Aerial crown-view tile of a tropical tree (Barro Colorado Island, Panama), acquired 20250217:
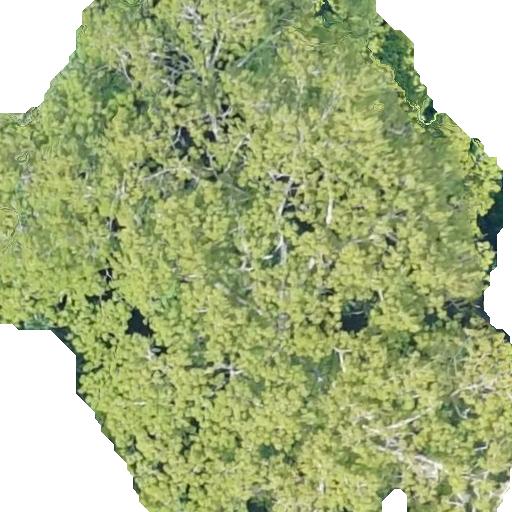
Species: Ceiba pentandra
GBIF accepted scientific name: Ceiba pentandra
Crown area: 346.325 m²